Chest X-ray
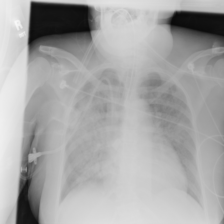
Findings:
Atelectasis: negative
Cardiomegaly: negative
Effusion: negative
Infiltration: positive
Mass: negative
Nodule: negative
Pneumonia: negative
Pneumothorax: negative
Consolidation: negative
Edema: negative
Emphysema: negative
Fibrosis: negative
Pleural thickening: negative
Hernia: negative